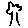
Label: tree